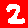
Digit: 2